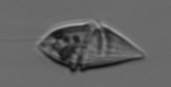
Label: Gyrodinium